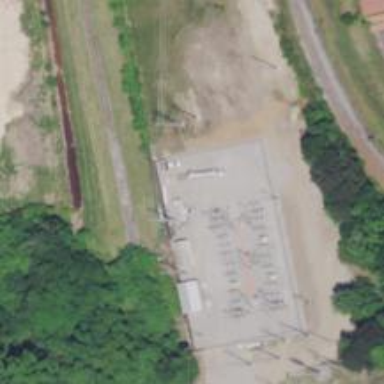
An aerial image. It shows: Distribution level power substation surrounded by fence.